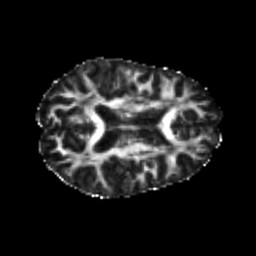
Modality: FA
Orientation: axial
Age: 24
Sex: female
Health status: healthy
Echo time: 0.074 s